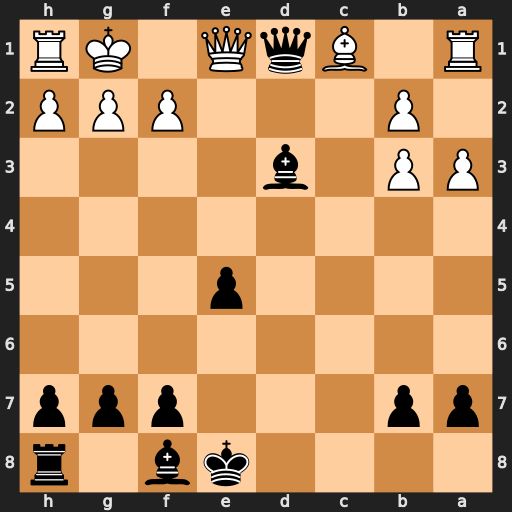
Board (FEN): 4kb1r/pp3ppp/8/4p3/8/PP1b4/1P3PPP/R1BqQ1KR
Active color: b
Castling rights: k
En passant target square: -
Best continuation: Qxe1#